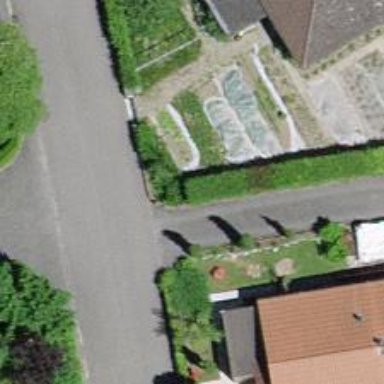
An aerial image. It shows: Hedge barrier.